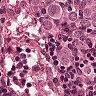
Metastatic tissue present: yes